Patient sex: M
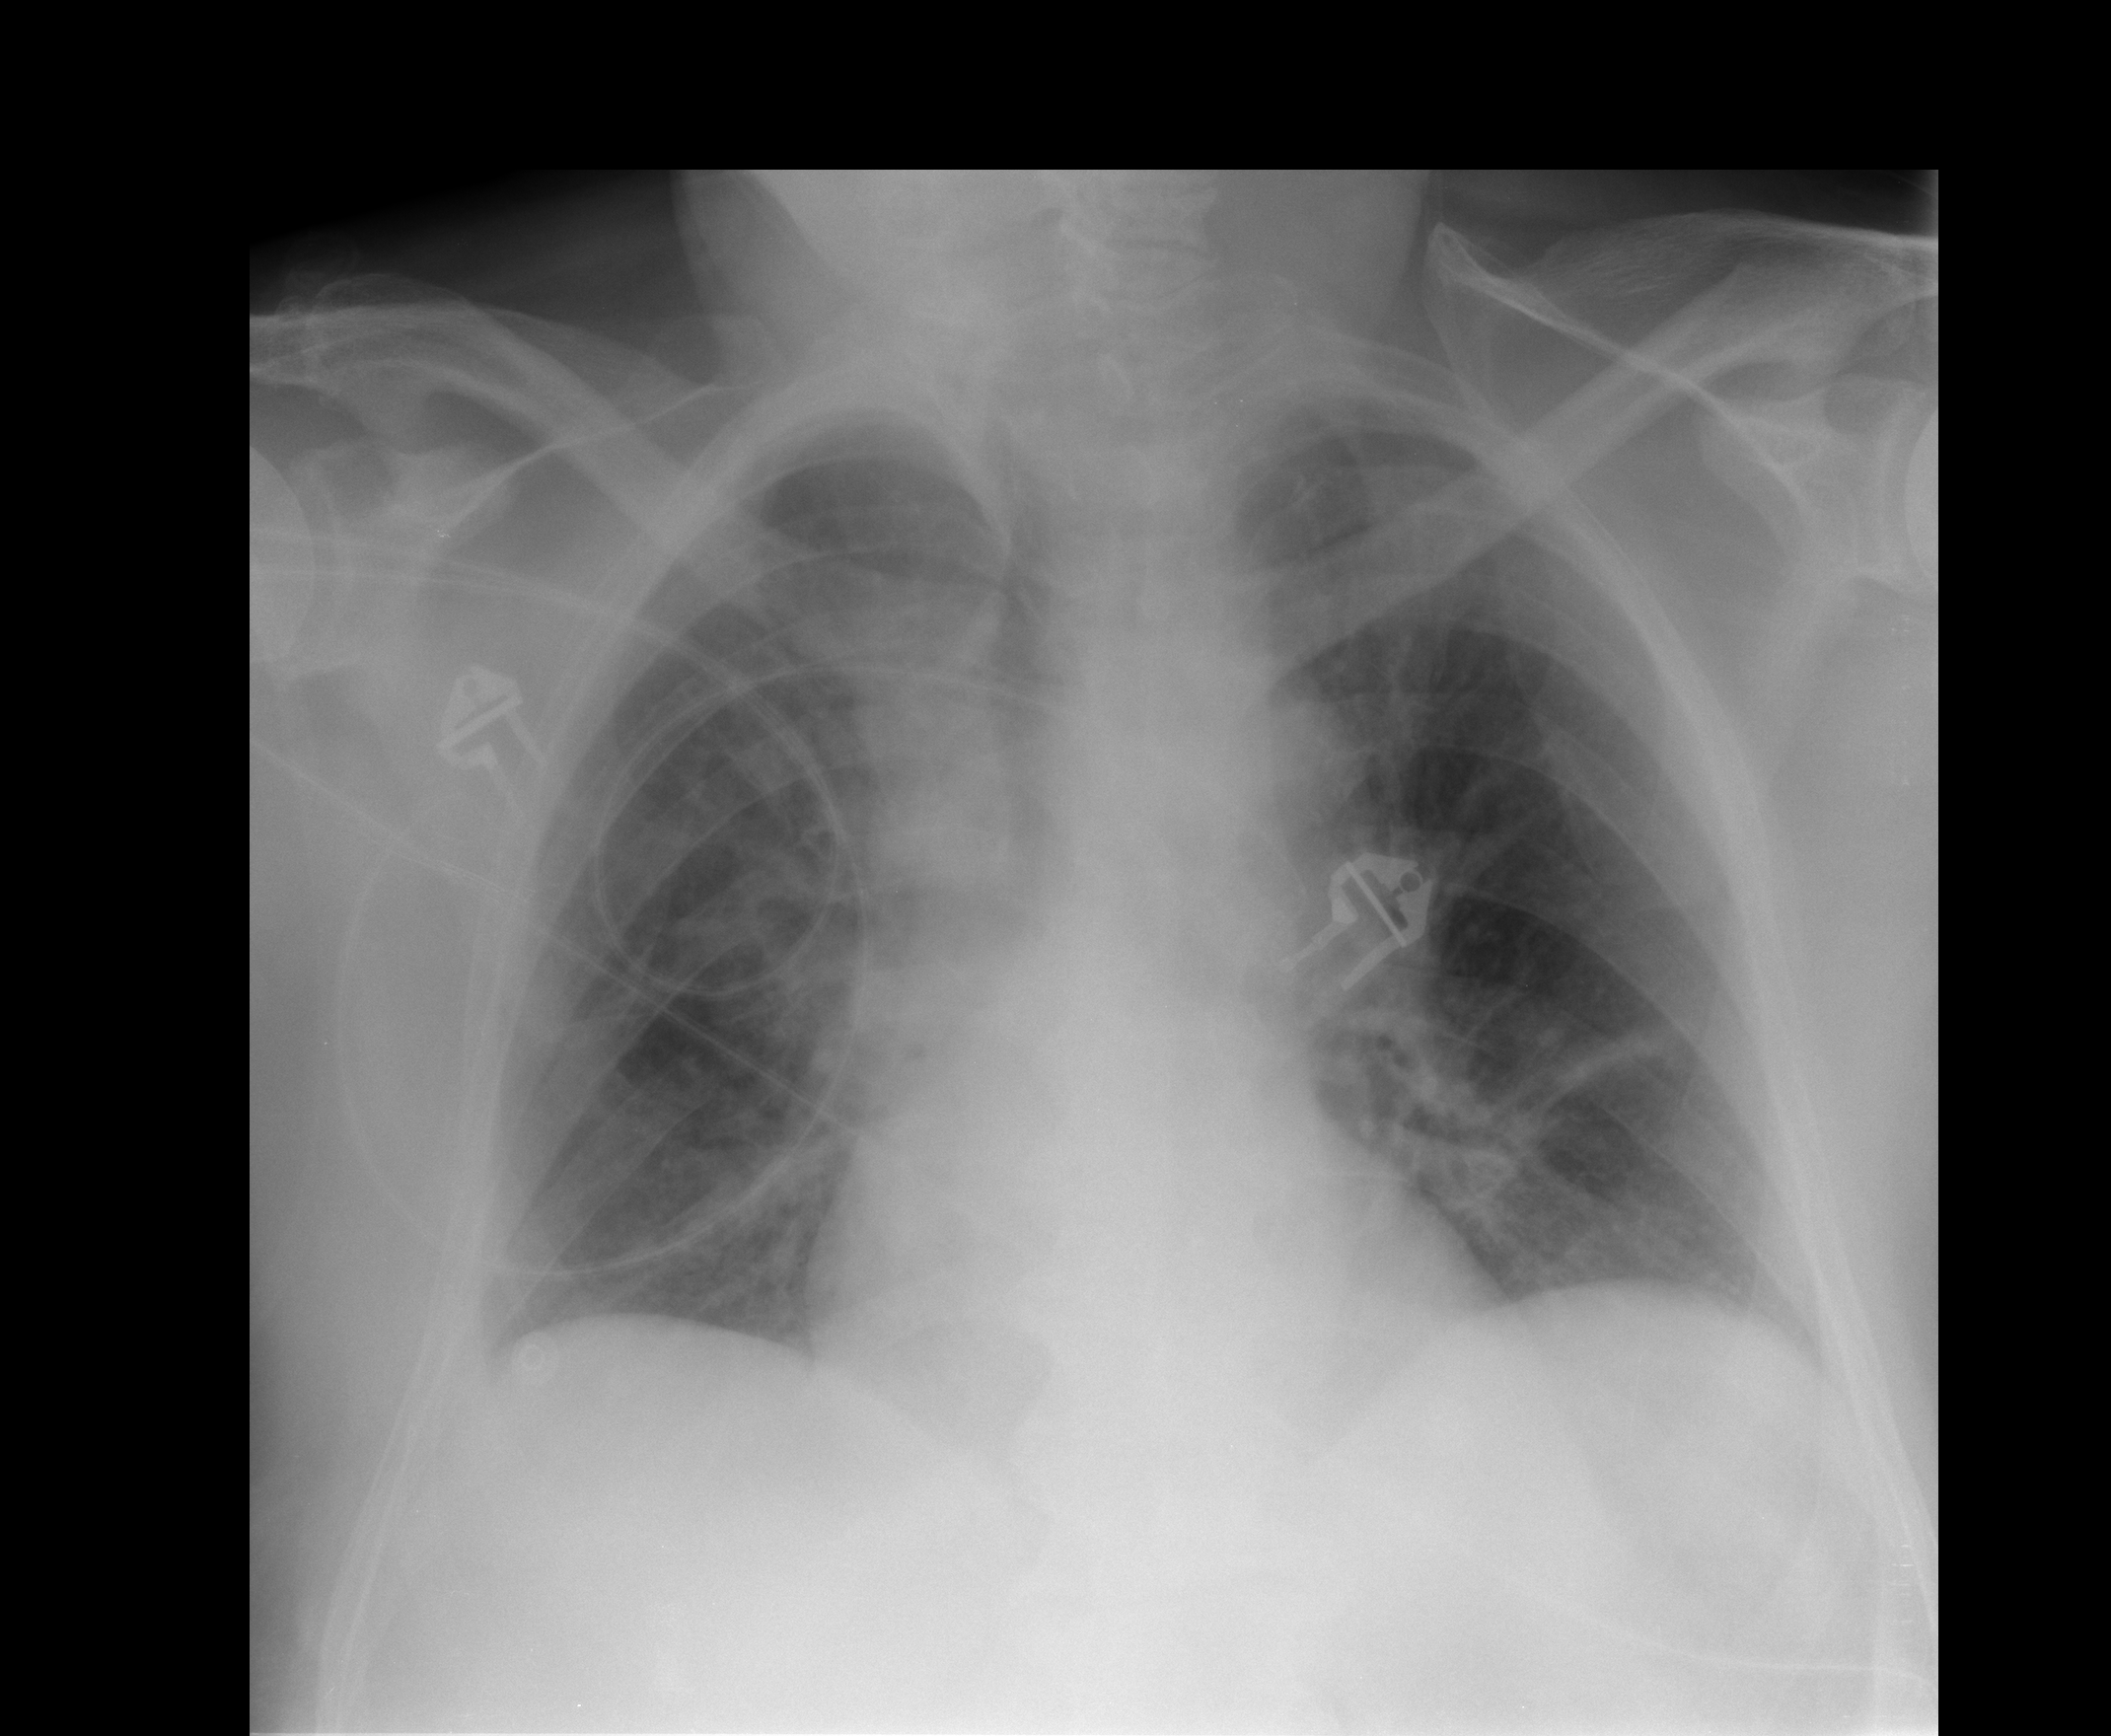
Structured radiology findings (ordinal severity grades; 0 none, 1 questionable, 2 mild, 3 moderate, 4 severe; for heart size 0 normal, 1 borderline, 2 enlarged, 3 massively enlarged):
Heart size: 0
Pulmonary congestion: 0
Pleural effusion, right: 0
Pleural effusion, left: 0
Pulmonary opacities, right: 0
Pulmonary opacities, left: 0
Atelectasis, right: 0
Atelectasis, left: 2